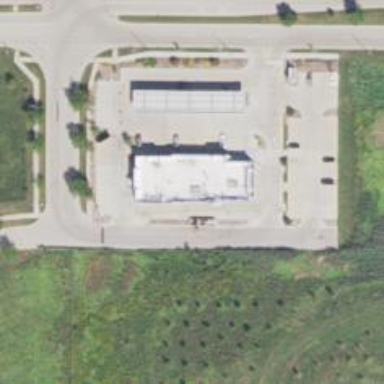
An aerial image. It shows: Convenience shop.